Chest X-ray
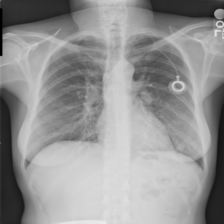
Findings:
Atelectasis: negative
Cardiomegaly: negative
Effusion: negative
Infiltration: negative
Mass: negative
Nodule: negative
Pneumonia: negative
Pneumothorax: negative
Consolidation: negative
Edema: negative
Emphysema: negative
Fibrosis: negative
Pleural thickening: negative
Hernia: negative